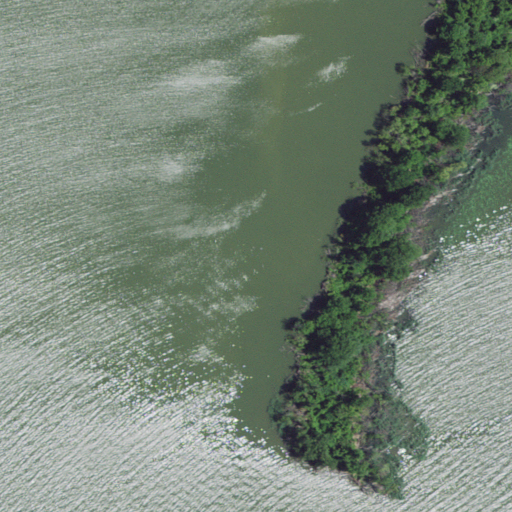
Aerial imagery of island in Michigan named Gard Island containing open water, herbaceous wetlands, barren land, deciduous forest, and grassland